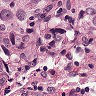
Metastatic tissue present: yes